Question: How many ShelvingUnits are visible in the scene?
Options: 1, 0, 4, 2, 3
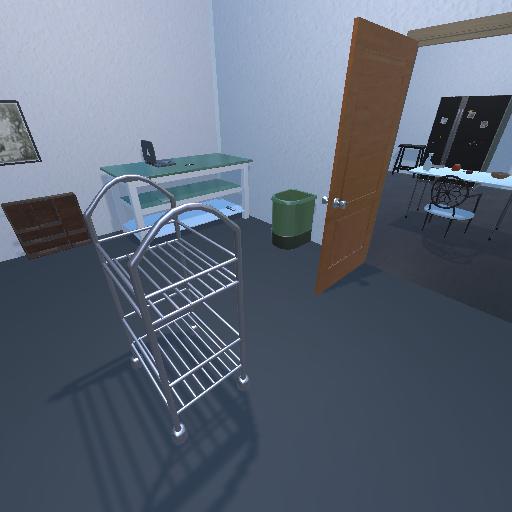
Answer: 1